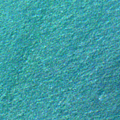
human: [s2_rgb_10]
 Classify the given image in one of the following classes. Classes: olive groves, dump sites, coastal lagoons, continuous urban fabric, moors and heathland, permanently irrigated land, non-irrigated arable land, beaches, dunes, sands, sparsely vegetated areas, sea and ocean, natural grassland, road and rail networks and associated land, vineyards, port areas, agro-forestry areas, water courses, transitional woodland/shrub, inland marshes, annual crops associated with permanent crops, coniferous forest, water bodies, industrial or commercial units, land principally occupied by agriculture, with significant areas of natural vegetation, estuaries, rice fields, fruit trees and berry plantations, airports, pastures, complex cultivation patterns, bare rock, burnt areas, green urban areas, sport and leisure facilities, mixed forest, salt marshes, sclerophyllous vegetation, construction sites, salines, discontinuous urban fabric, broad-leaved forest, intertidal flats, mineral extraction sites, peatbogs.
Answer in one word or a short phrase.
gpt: sea and ocean